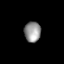
Tissue: lung
Cell type: Endothelial cells
Senescence score: 0.6192
Nuclear area (px): 327
Mean DAPI intensity: 148.547